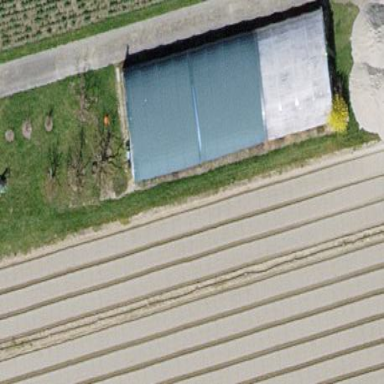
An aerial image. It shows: Greenhouse used for horticulture.